Chest X-ray. View position: PA
Patient age: 20
Patient sex: M
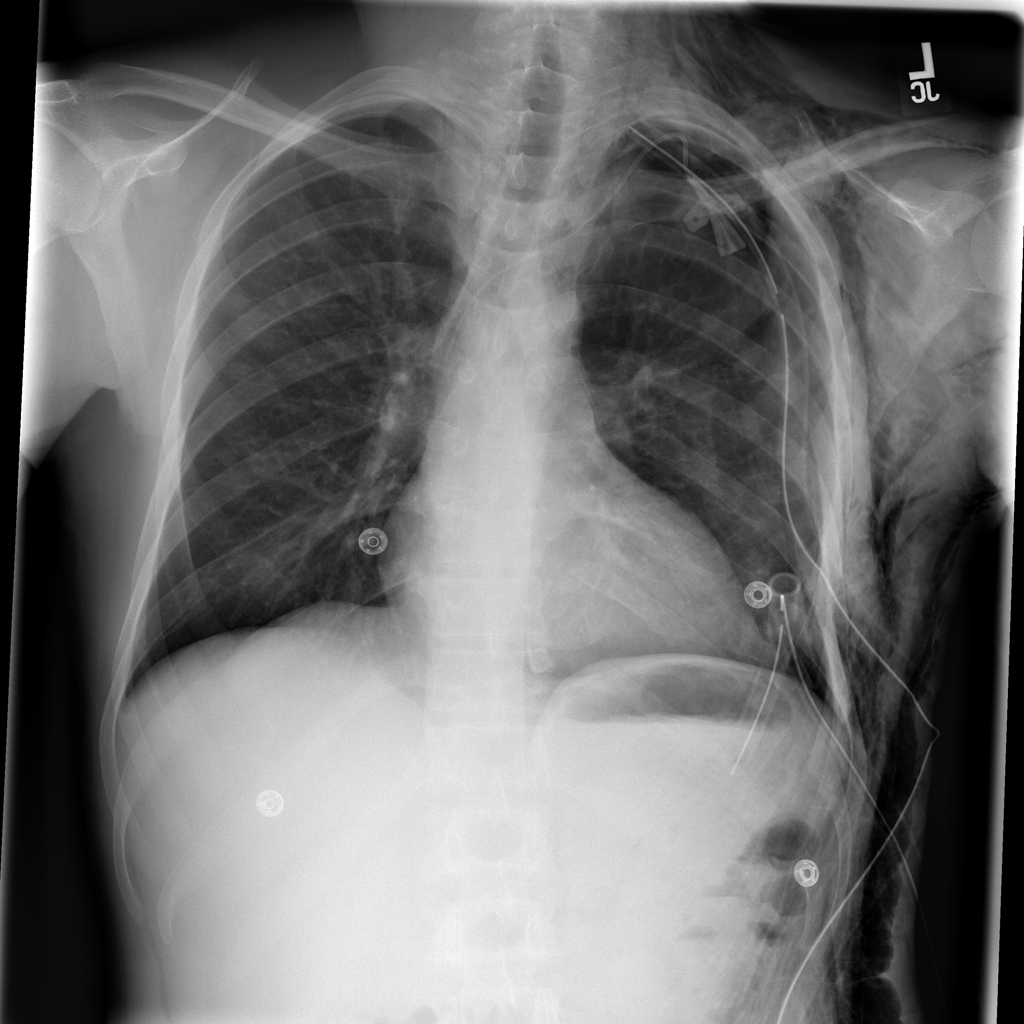
Finding: Pneumothorax